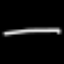
Label: line